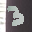
Label: 3